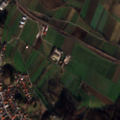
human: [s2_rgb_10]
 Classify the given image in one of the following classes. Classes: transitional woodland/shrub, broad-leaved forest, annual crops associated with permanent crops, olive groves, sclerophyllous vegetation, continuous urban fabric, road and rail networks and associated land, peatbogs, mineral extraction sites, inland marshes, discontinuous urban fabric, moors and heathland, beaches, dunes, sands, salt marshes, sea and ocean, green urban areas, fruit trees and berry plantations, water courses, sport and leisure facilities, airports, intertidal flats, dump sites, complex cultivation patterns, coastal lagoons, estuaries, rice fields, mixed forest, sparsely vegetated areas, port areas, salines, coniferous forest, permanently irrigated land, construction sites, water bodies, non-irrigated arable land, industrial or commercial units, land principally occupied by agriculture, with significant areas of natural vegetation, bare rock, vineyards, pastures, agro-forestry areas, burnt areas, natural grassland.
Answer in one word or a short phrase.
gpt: continuous urban fabric, discontinuous urban fabric, non-irrigated arable land, complex cultivation patterns, land principally occupied by agriculture, with significant areas of natural vegetation, broad-leaved forest